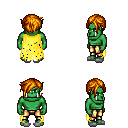
a pixel art fantasy rpg character, male body template, orc, green skin, yellow tattered cape, gold greaves, dark blonde pixie cut hairstyle, white slippers, four views (front, back, left, right), 2x2 character sprite sheet, small pixel art, hard edges, no anti-aliasing